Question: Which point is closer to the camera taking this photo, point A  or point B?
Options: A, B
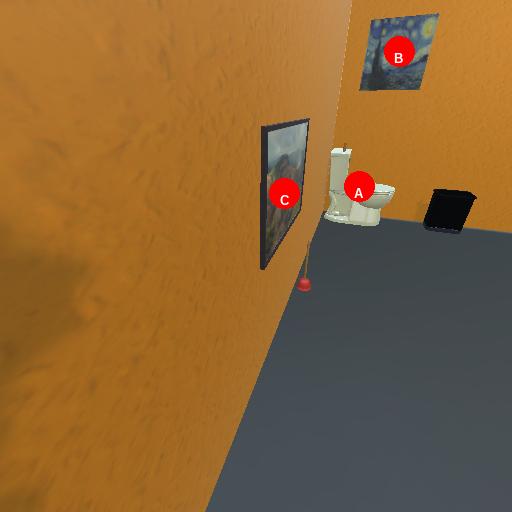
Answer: A